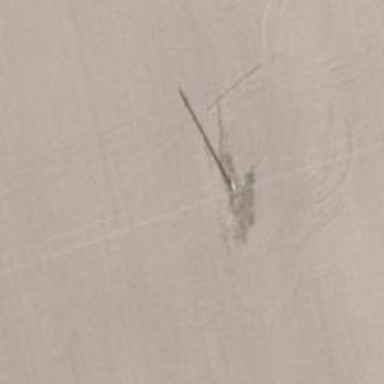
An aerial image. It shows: Power pole.